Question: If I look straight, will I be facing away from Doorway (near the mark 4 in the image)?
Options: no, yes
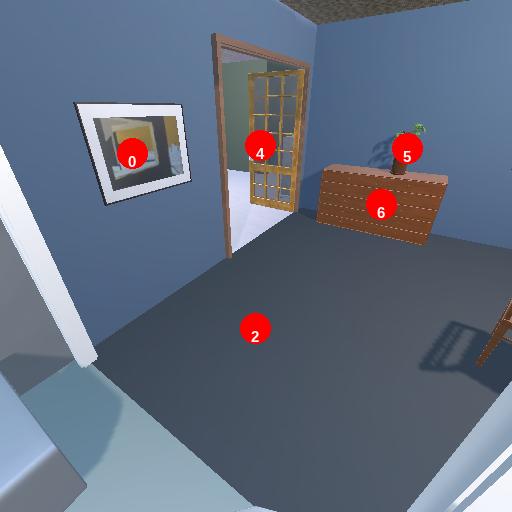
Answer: no